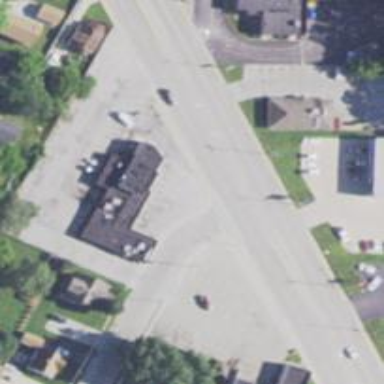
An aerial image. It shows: Marked road crossing.